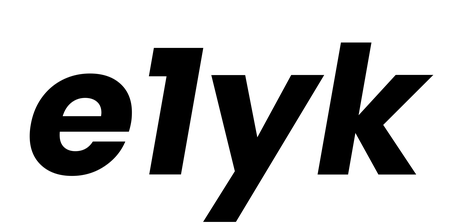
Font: Poppins-BoldItalic